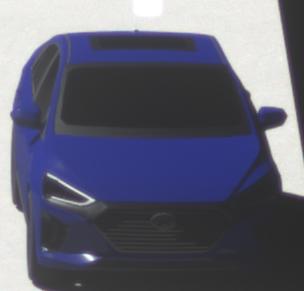
Make: Hyundai
Model: IONIQ Hybrid
Detailed model: IONIQ (AE) Hybrid
Model produced from: 2016/10
Model produced until: 2018/08
Doors: 5
Color: blue
Road condition: dry road
Daytime: midday
Contrast: high contrast